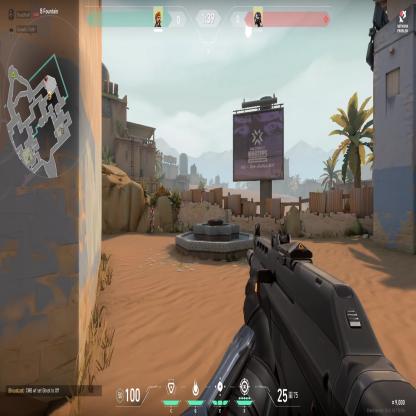
Label: enemy